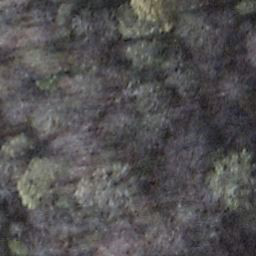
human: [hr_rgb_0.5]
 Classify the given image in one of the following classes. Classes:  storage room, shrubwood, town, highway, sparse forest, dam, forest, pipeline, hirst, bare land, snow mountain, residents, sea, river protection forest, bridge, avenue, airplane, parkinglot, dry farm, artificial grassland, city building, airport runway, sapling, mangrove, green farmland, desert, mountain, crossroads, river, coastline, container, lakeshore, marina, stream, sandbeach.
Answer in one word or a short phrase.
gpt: shrubwood